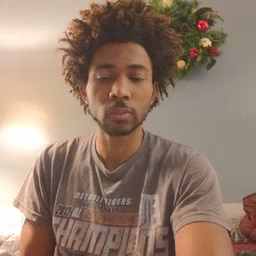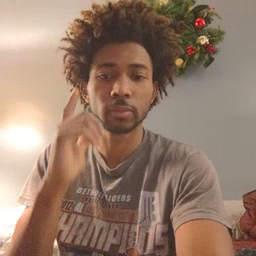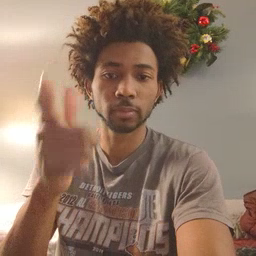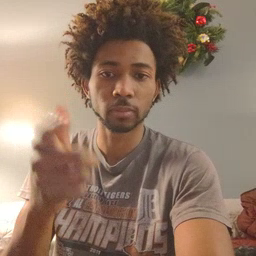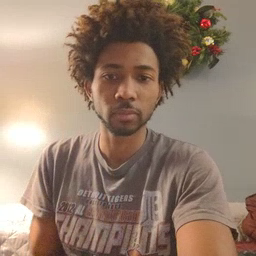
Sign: later